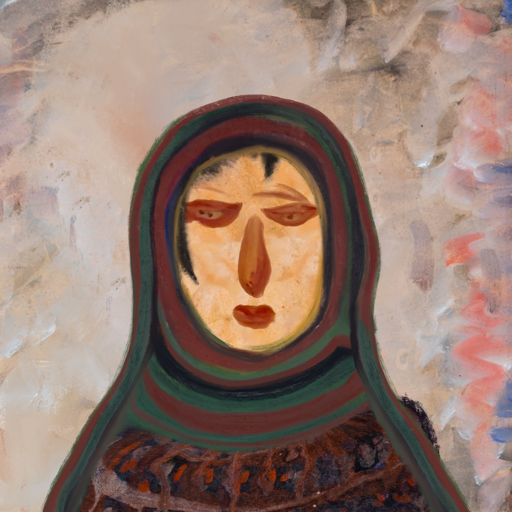
Background: Roy_Bahadur, Head And Neck Front: Childish, Face Front: Pious_Lady, Bust: Hypocrite, Hair Front: Roy_Bahadur, Head Accessory: After_Raid_Scarf, Second Necklace: Blank, Necklace: Blank, Baby: Blank